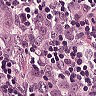
Metastatic tissue present: yes